Interaction volume radius: 5 \u00c5
Interaction volume height: 30 \u00c5
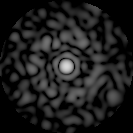
Disorder parameter: 0.8207